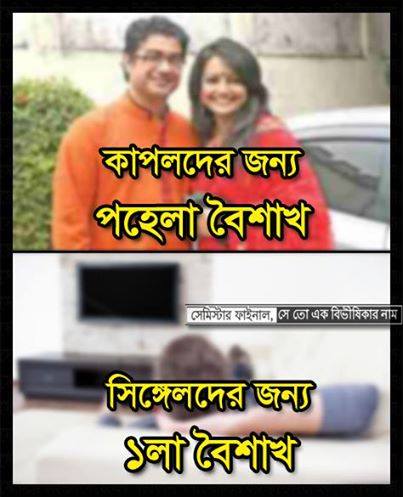
Caption: কাপলদের জন্য পহেলা বৈশাখ সিঙ্গেল দের জন্য ১লা বৈশাখ
Label: non-hate